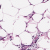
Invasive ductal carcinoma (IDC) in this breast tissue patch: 0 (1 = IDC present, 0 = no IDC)